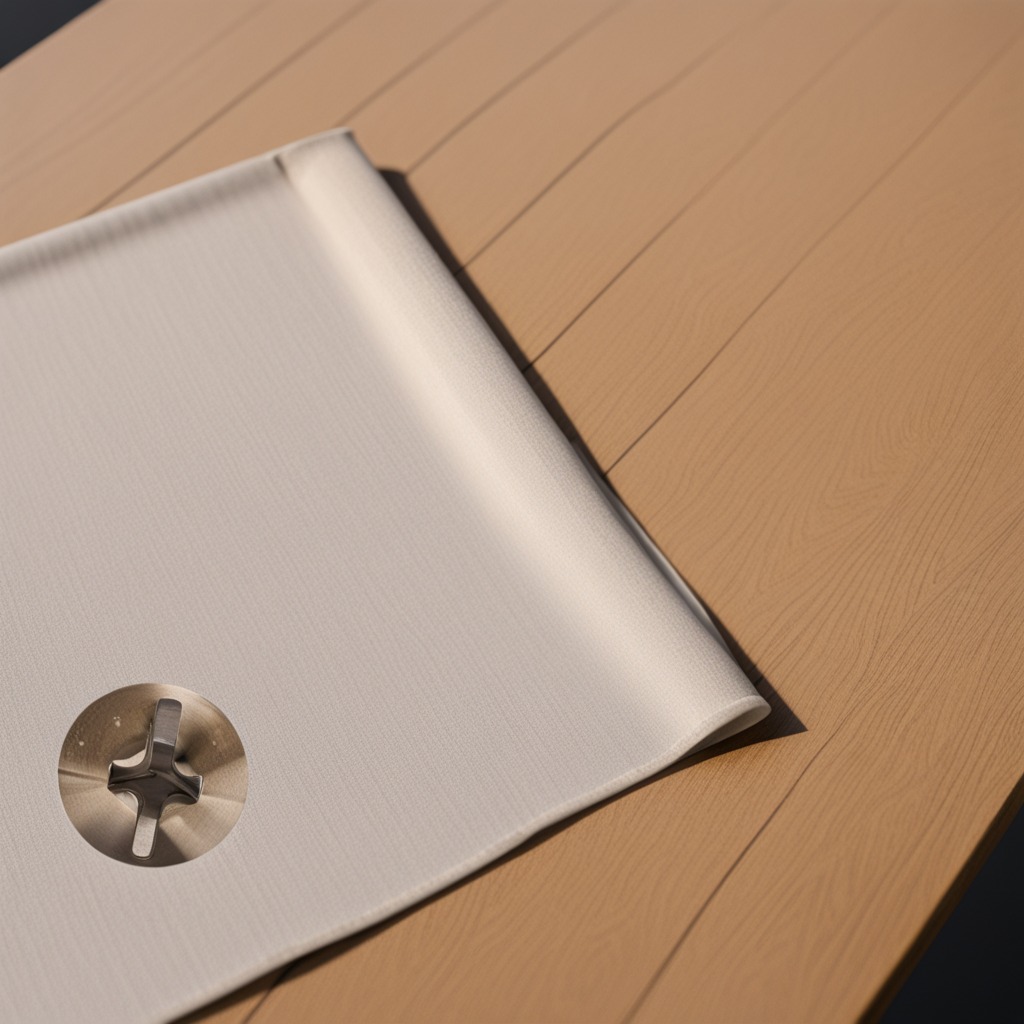
A metal screw is lying on the wooden table.